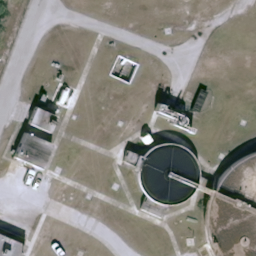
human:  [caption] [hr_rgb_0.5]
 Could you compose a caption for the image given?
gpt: There is one black storage tank on the lawn and some buildings beside .

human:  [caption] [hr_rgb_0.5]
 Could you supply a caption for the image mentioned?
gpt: A storage tank is on the lawn and some buildings beside .

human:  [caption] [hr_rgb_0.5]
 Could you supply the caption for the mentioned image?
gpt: There is a black storage tank on the lawn .

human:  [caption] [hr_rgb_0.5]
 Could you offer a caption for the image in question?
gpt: A black storage tank is on the lawn .

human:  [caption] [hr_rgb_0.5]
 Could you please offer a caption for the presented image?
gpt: A storage tank is on the lawn and some buildings beside .